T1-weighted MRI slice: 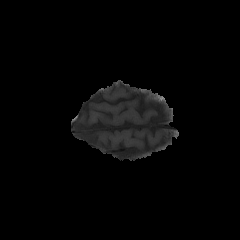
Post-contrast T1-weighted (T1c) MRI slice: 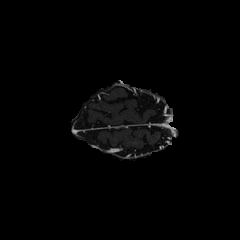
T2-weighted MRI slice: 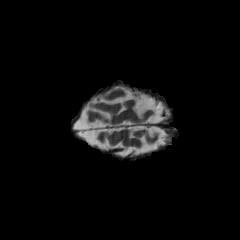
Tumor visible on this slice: no